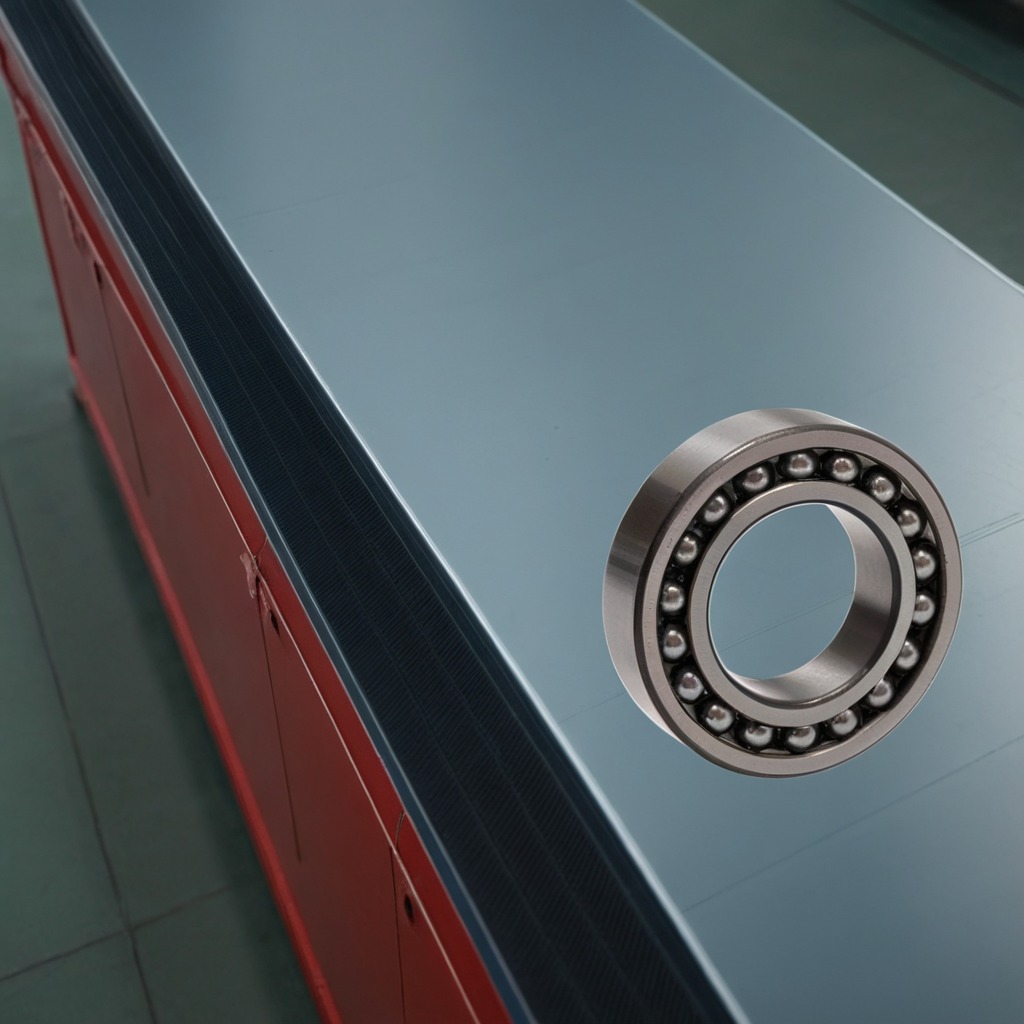
A metal ball bearing is lying on a toolbox surface in an airplane hangar workshop 8K.